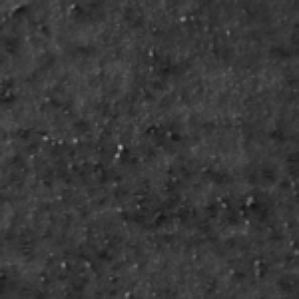
Label: frost